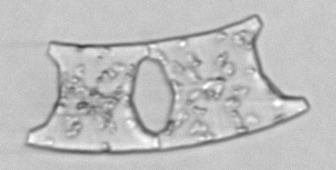
Label: Eucampia